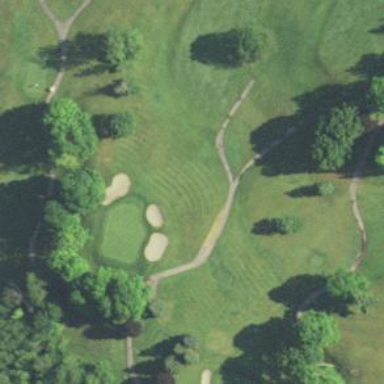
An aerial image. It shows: Path used for both walking and golf.